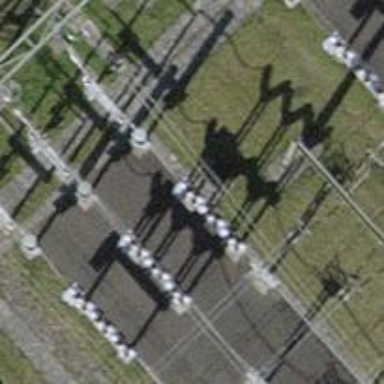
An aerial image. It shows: Bay for power lines.